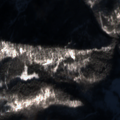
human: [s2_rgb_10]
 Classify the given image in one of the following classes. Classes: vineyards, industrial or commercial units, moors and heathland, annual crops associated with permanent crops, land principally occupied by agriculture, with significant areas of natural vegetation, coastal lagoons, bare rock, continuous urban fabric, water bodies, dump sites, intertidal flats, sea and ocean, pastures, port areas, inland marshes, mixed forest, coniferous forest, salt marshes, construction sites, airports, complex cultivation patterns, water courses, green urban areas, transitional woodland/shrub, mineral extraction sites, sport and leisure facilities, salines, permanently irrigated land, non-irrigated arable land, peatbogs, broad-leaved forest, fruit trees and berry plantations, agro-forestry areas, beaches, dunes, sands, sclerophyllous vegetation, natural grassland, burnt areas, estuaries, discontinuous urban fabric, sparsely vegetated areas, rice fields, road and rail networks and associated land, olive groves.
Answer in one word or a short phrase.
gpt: pastures, broad-leaved forest, coniferous forest, mixed forest